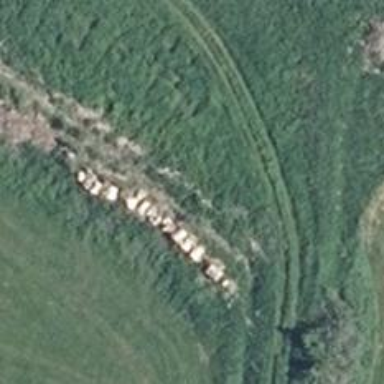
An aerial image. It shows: Row of trees in natural setting.